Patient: sex M, age 55
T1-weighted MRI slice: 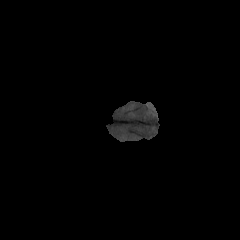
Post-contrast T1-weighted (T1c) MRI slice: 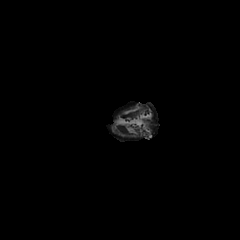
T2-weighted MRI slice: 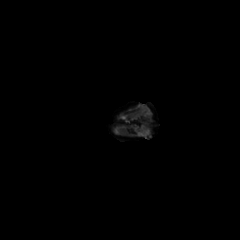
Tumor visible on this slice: no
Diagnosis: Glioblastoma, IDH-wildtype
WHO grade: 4